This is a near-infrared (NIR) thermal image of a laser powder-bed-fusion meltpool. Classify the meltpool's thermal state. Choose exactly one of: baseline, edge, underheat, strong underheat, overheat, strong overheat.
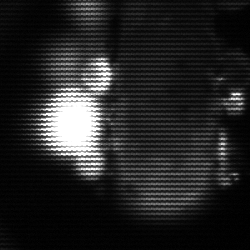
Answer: strong underheat